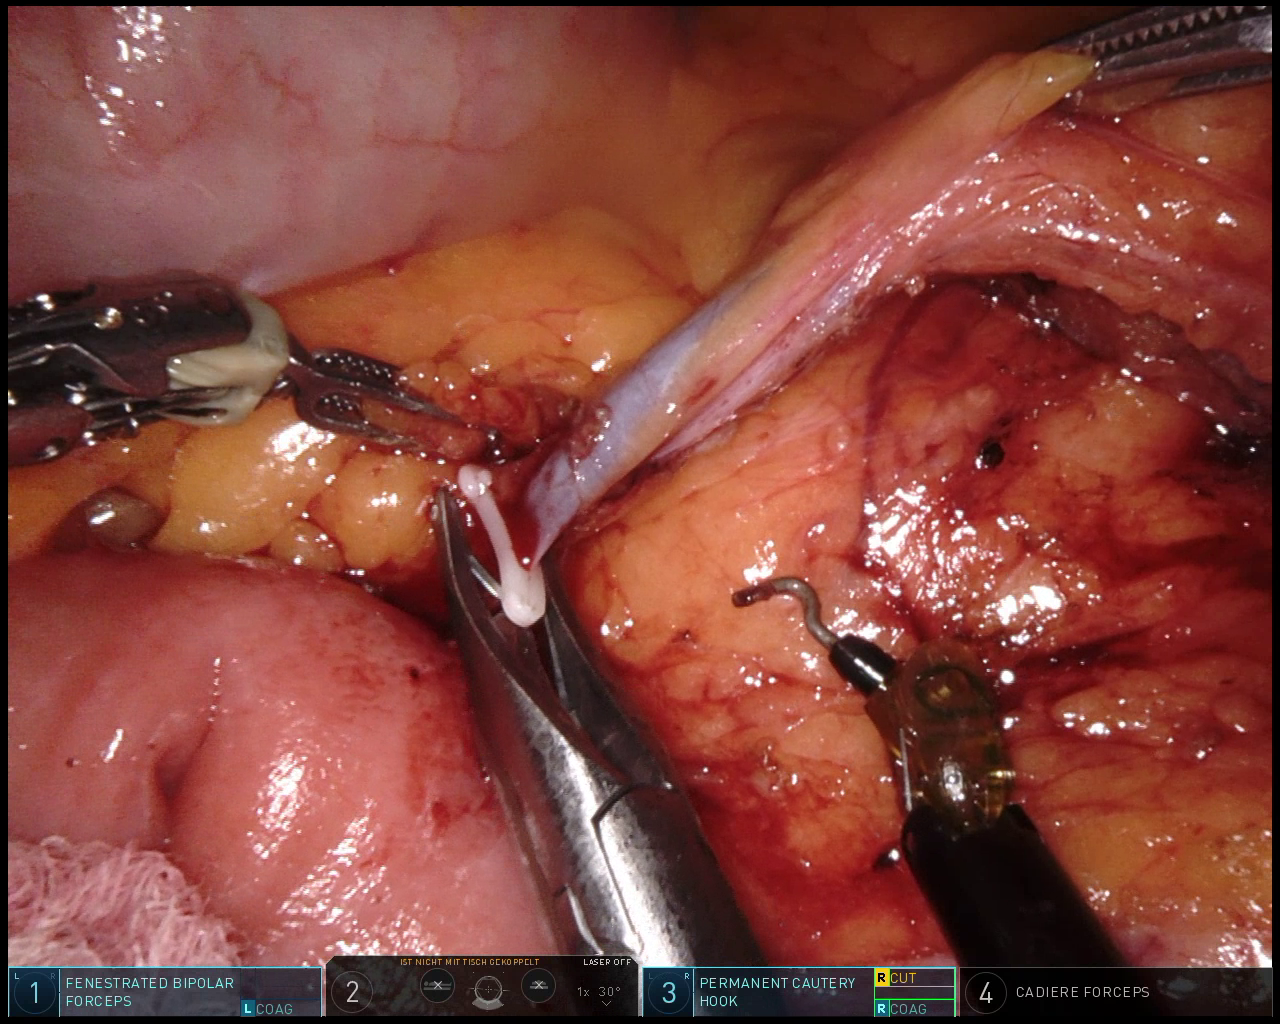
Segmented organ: intestinal_veins
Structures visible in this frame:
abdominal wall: no
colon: yes
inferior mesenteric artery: no
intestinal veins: yes
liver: no
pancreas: no
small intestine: yes
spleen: no
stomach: no
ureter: no
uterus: no
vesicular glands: no